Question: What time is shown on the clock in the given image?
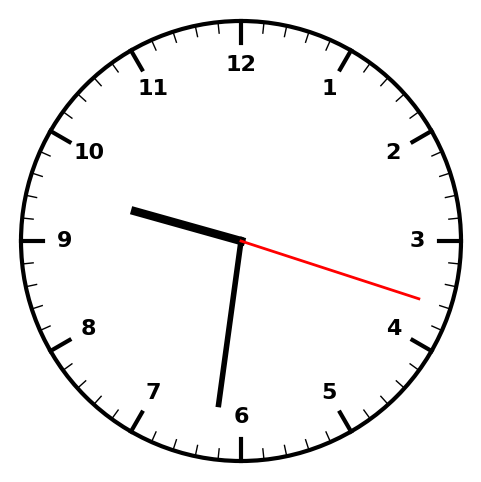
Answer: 09:31:18